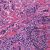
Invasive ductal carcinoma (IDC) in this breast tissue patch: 1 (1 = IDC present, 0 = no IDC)